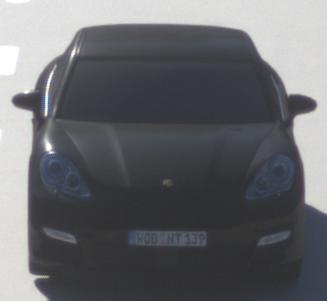
Make: Porsche
Model: Panamera
Detailed model: Panamera (970)
Model produced from: 2010/05
Model produced until: 2013/04
Doors: 5
Color: black
Road condition: dry road
Daytime: morning or afternoon
Contrast: high contrast